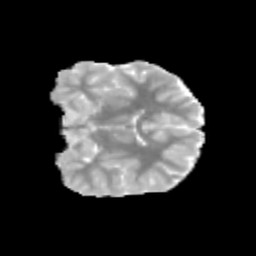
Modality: MD
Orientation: coronal
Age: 9
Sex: male
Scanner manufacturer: siemens
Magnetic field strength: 3 T
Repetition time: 3.8 s
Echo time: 0.07 s